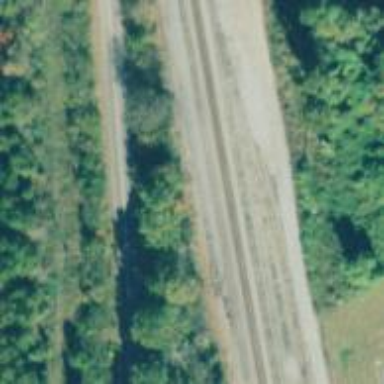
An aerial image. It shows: Disused railway spur line.